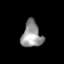
Tissue: skin
Cell type: Others
Senescence score: 0.7943
Nuclear area (px): 520
Mean DAPI intensity: 147.738